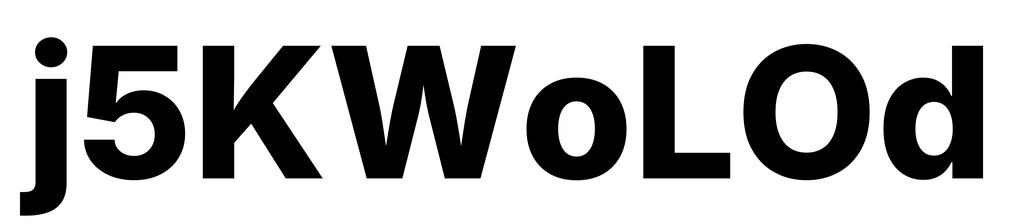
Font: Inter_ExtraBold